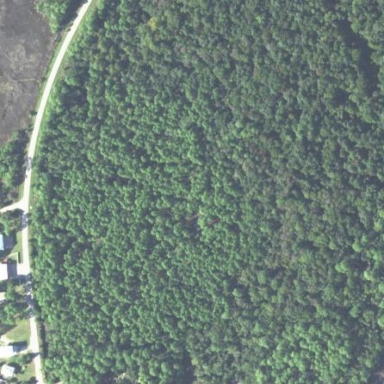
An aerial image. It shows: Woodland with needle-leaved trees.